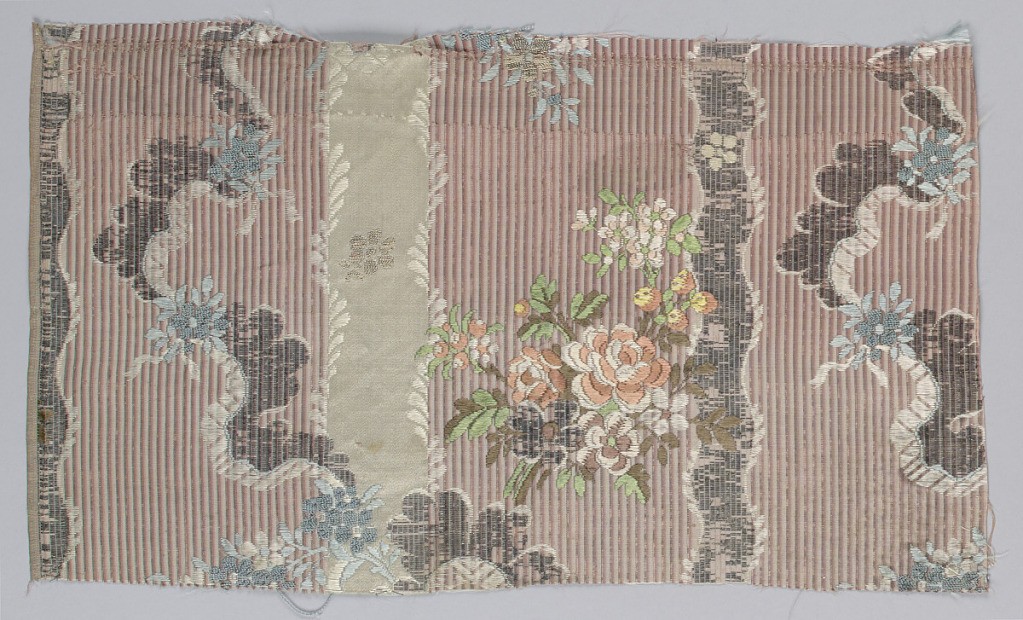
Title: Fragment
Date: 18th century
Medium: silk, metallic Technique: woven
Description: Serpentines and floral bouquets on striped background.